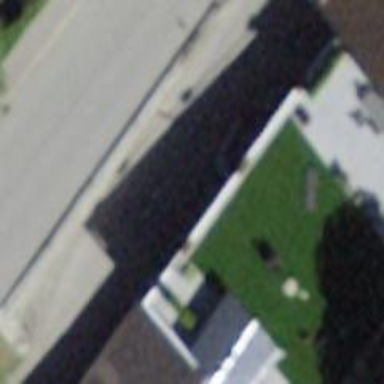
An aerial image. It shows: Fuel station.